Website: bh-photo
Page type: newsletter-management
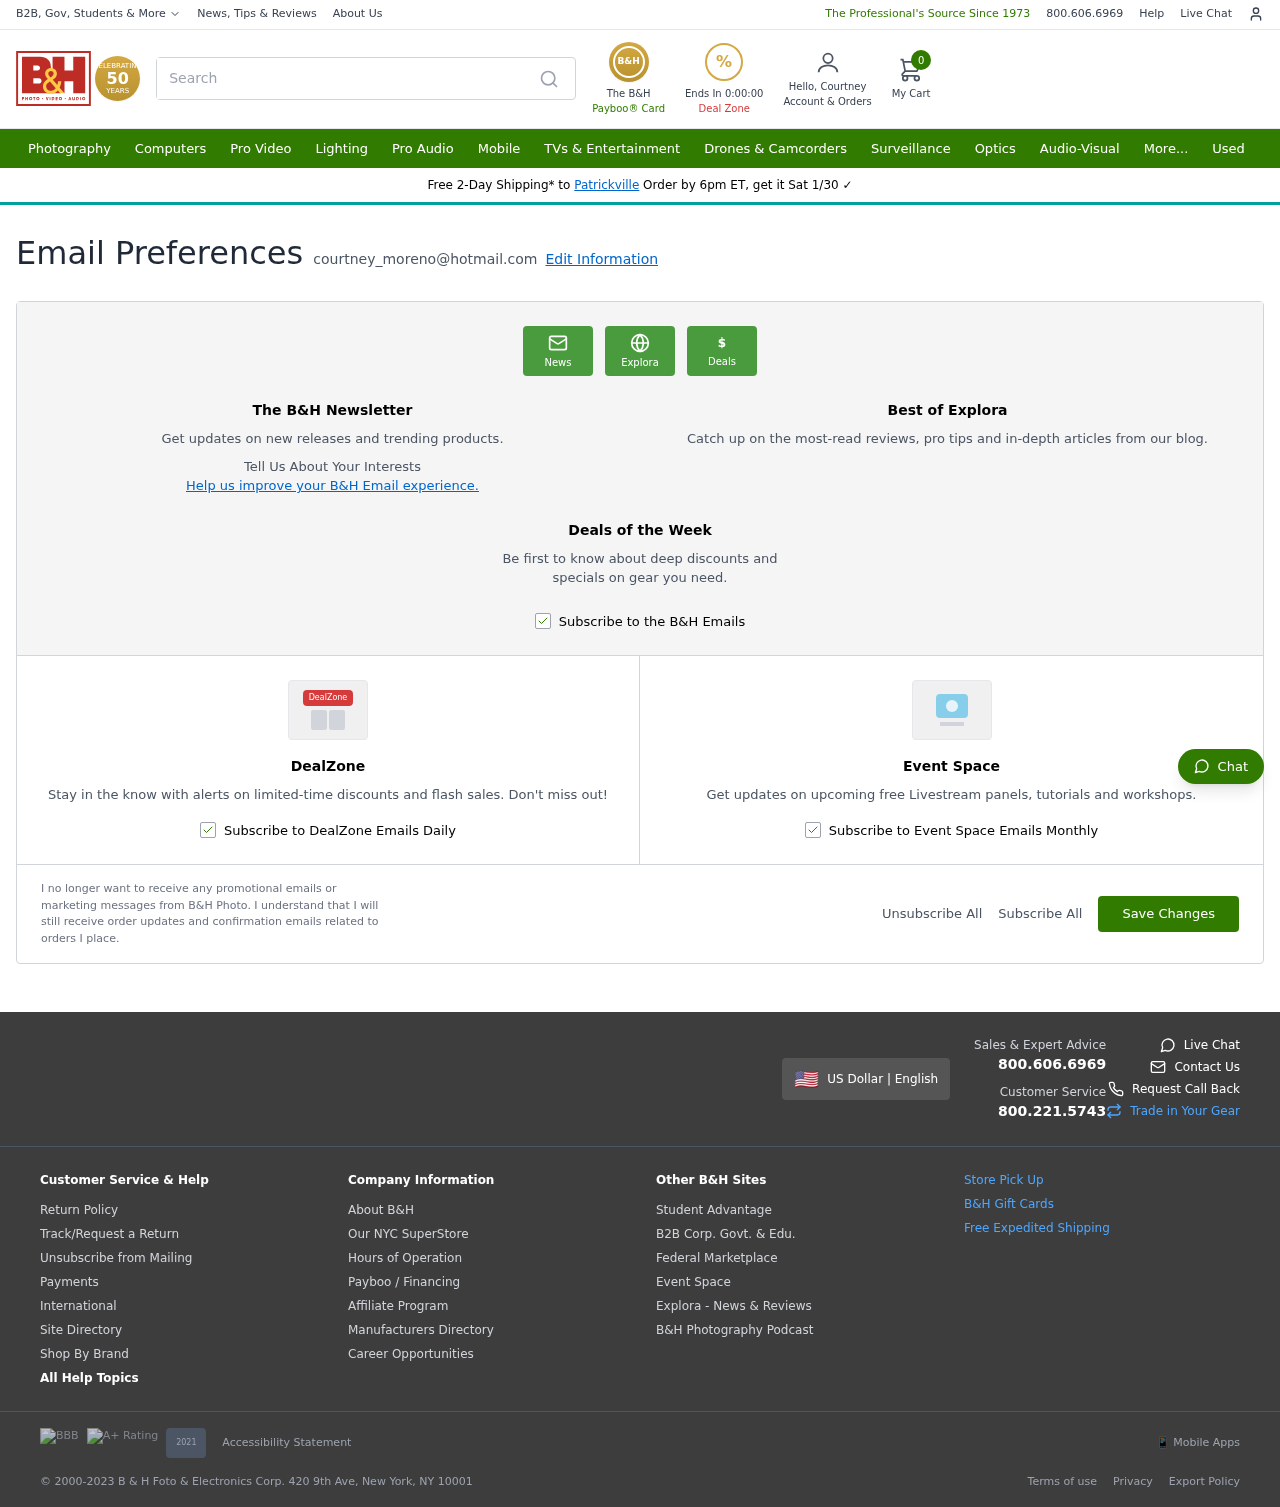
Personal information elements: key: PII_CITY
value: Patrickville
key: PII_EMAIL
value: courtney_moreno@hotmail.com
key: PII_FIRSTNAME
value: Courtney
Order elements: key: ORDER_DEAL_END
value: Ends In 0:00:00
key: ORDER_NUM_ITEMS
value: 0
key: ORDER_DELIVERY_DATE
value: Sat 1/30
Search elements: key: HEADER_SEARCH
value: Search